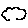
Label: cloud